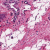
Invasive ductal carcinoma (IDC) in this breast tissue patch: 0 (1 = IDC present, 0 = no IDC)